Aerial crown-view tile of a tropical tree (Barro Colorado Island, Panama), acquired 20250915:
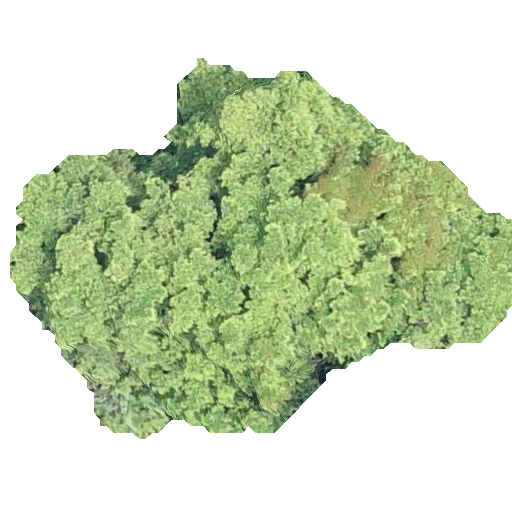
Species: Terminalia amazonia
GBIF accepted scientific name: Terminalia amazonica
Crown area: 179.109 m²